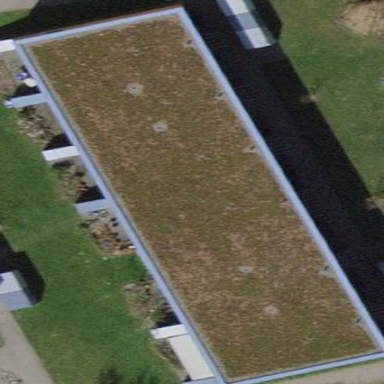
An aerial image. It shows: Terrace building.